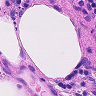
Metastatic tissue present: no